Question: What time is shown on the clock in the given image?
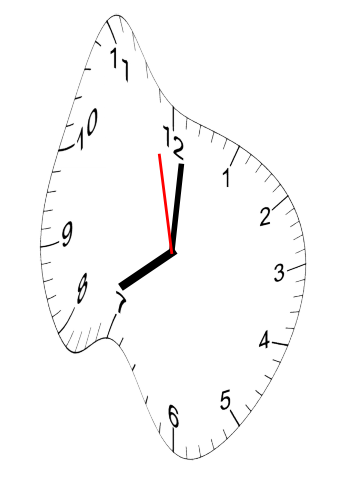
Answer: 08:00:58